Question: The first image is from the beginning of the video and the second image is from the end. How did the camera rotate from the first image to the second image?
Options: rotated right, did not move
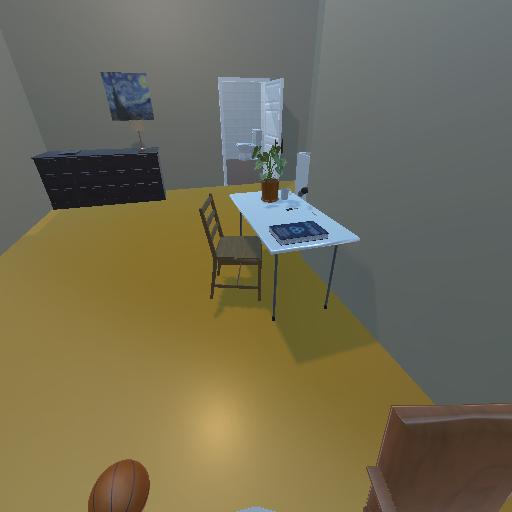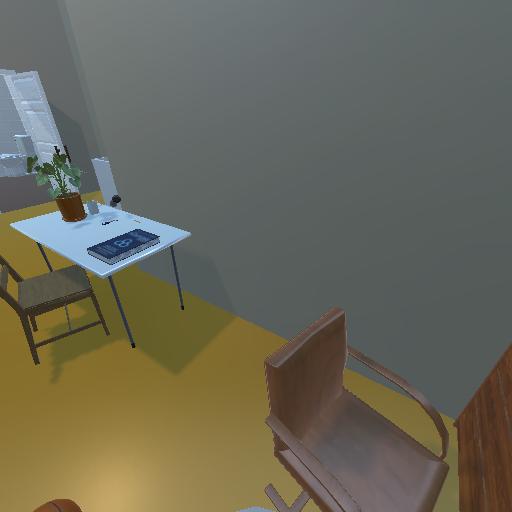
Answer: rotated right